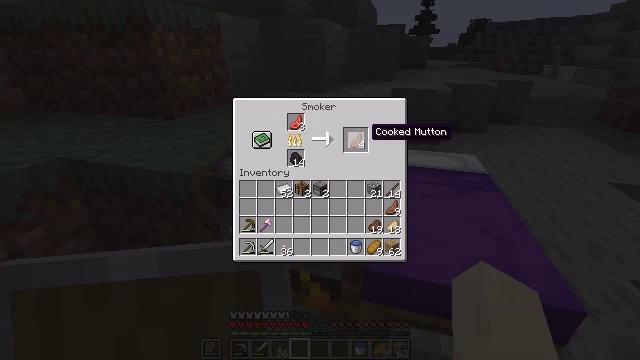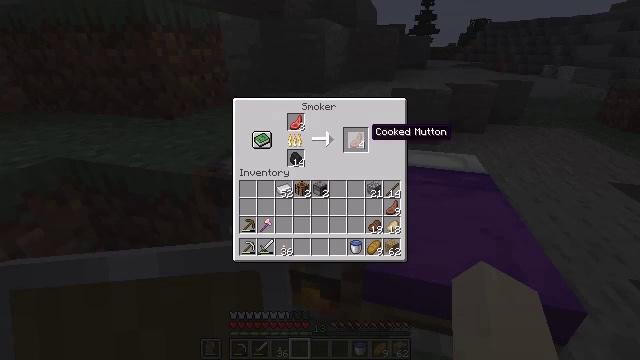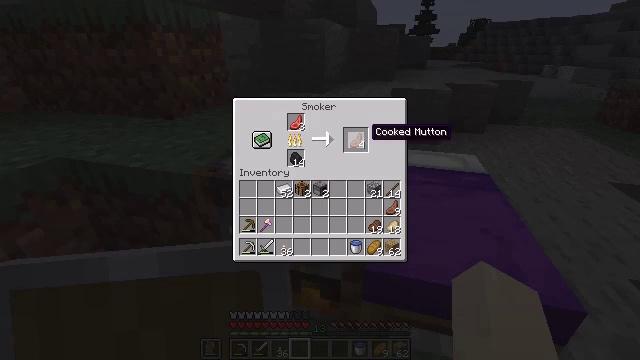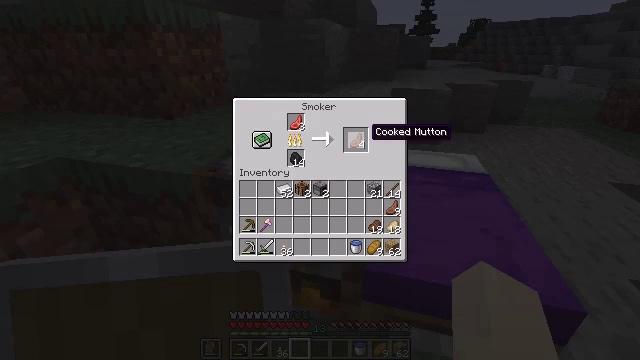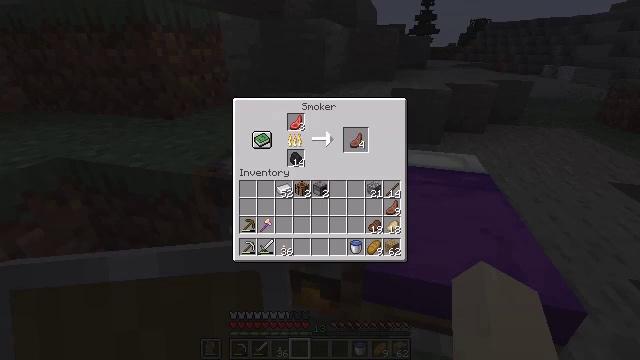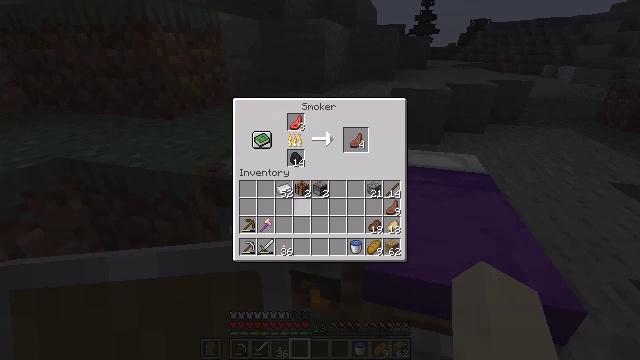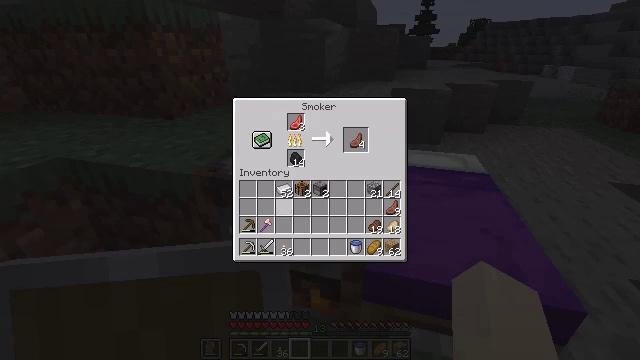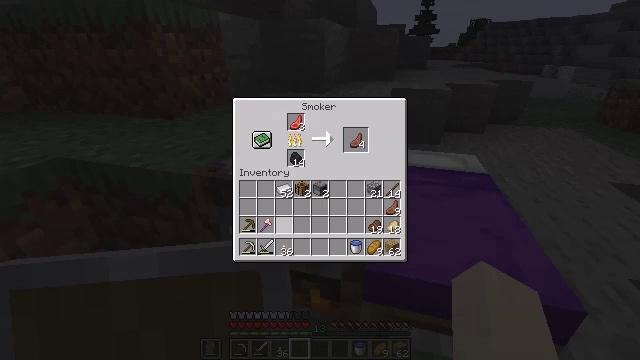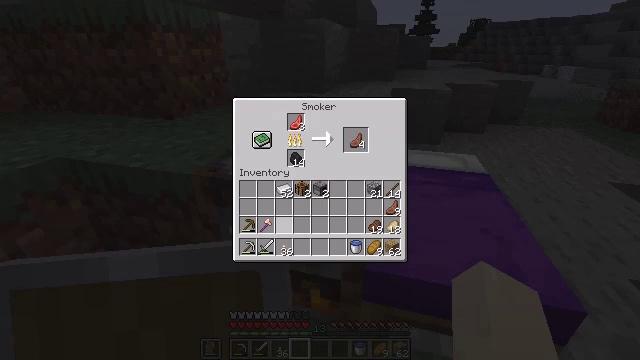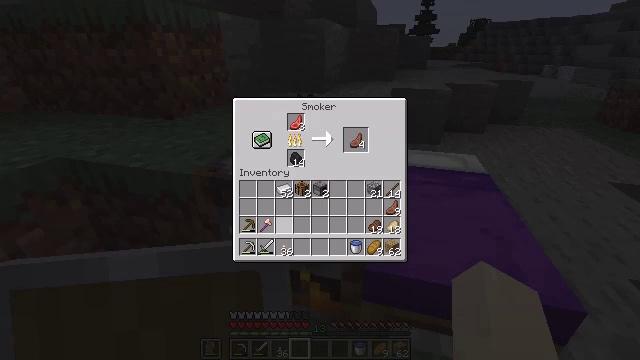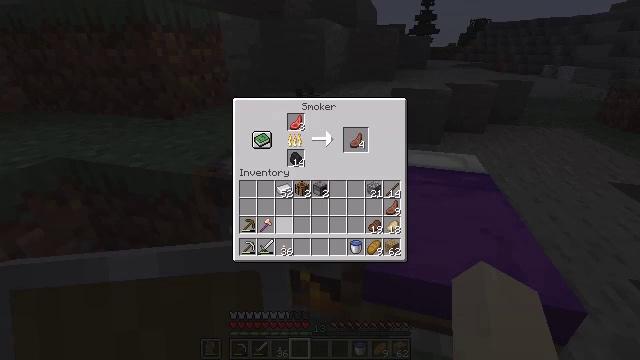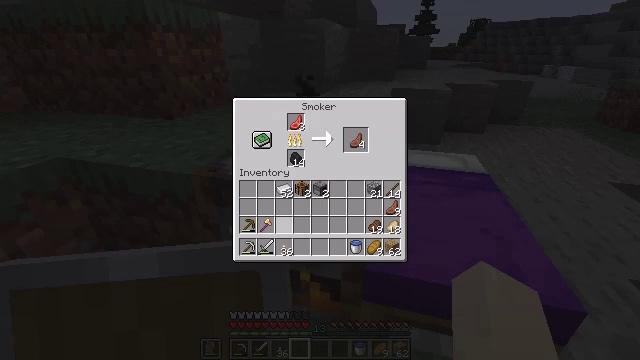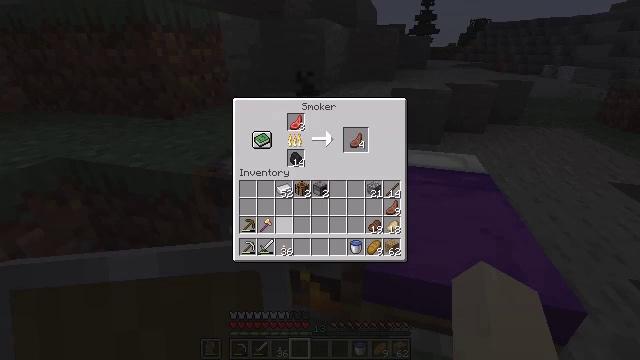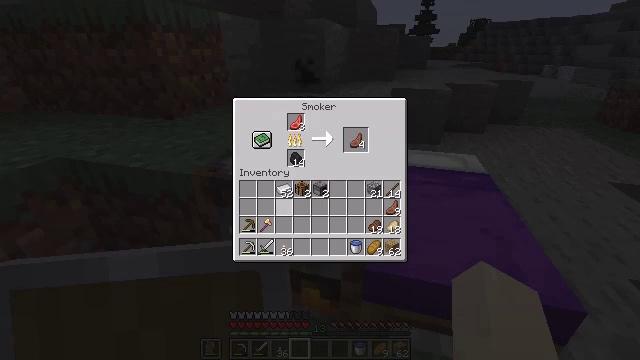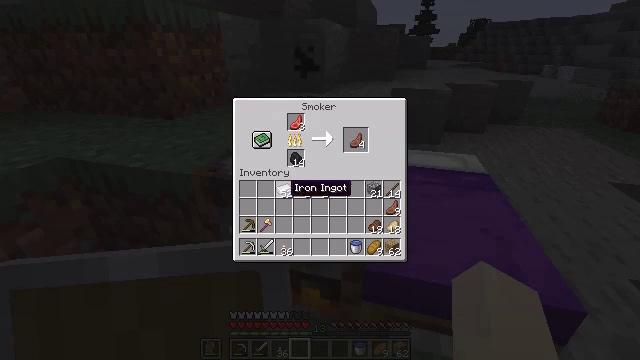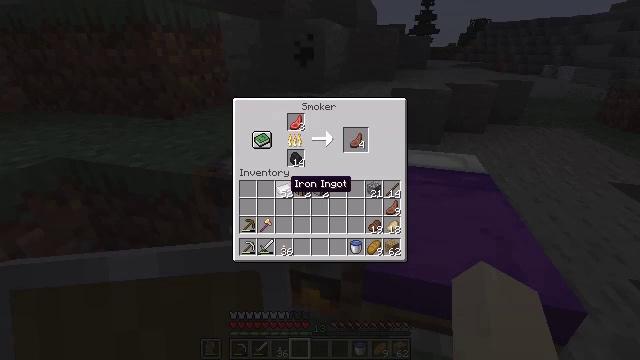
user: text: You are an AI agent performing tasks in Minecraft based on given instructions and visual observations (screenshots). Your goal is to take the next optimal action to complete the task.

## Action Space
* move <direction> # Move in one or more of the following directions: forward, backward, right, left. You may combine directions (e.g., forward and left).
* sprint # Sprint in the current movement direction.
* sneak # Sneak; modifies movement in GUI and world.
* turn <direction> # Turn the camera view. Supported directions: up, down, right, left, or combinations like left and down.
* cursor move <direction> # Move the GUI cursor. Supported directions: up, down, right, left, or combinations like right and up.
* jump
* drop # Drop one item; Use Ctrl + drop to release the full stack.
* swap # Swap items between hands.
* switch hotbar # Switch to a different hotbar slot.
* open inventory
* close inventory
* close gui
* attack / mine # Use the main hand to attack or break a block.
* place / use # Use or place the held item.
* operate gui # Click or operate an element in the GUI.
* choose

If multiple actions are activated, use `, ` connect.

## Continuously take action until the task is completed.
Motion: motion action
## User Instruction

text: Destroy the purple bed to collect it.
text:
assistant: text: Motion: no_op
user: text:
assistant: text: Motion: no_op
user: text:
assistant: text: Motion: no_op
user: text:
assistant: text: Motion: cursor move left and down
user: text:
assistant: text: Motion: cursor move left and down
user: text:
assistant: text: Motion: cursor move left and down
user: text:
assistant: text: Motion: cursor move left
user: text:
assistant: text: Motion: no_op
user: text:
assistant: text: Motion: no_op
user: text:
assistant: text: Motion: no_op
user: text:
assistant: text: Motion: no_op
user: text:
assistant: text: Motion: no_op
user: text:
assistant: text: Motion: cursor move up
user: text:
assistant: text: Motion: cursor move up
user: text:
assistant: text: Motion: no_op
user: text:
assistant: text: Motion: no_op
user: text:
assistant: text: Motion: no_op
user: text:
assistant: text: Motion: no_op
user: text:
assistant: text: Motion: no_op
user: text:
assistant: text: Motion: cursor move right
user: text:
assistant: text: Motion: cursor move right
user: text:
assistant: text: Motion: cursor move right
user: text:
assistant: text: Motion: no_op
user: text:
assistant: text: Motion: no_op
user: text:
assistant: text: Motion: no_op
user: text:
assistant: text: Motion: no_op
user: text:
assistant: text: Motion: no_op
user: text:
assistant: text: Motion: no_op
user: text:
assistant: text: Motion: no_op
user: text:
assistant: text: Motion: no_op